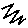
Label: zigzag